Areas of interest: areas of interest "Hebi City Center for Disease Prevention and Control"
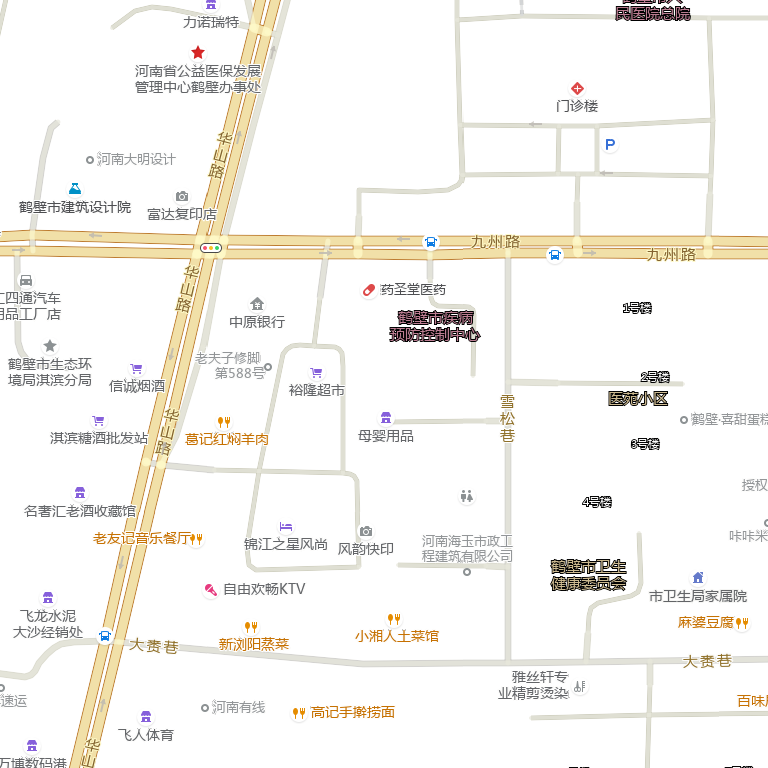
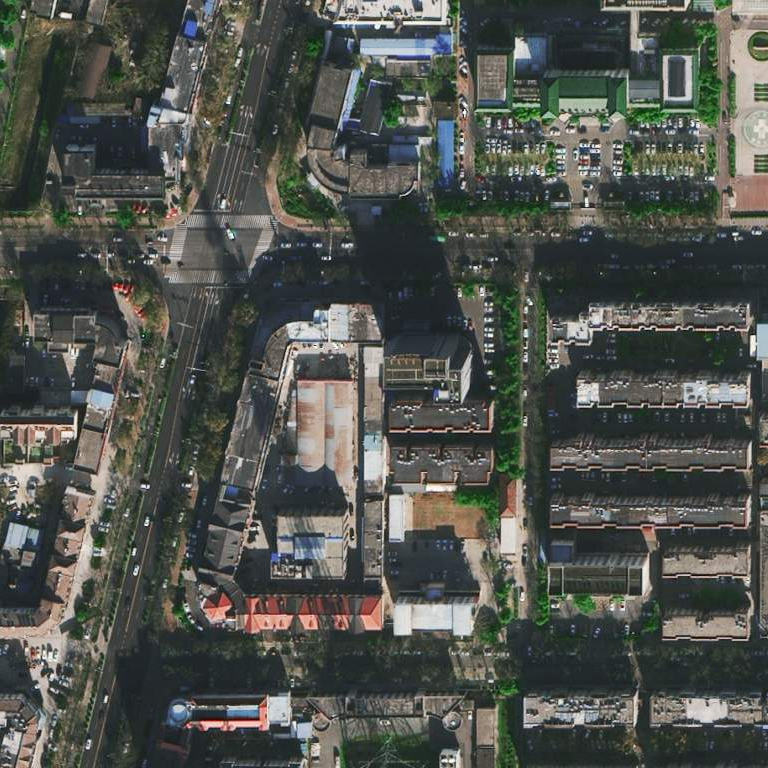